The plot shows how the frequency content of a rotor-rig vibration signal evolves over time (STFT spectrogram). What is the most likely rotor condition (normal, misalignment, unbalance, looseness)?
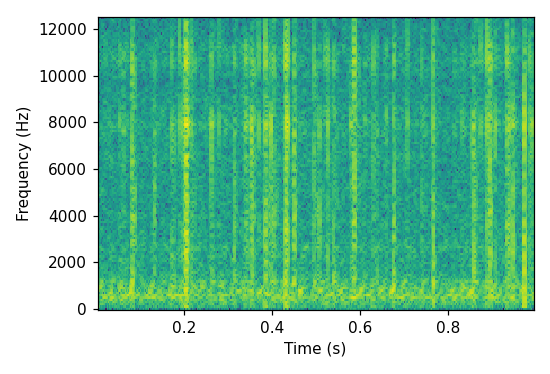
Answer: normal